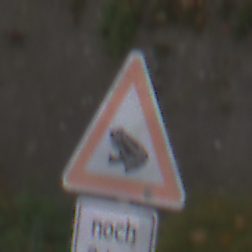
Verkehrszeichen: AmphibienwanderungRechts
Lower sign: LaengeEinerStrecke4
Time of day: MorningAfternoon
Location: Outdoor (Suburban)
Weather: PartlyCloudy
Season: NotSpecified
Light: Natural